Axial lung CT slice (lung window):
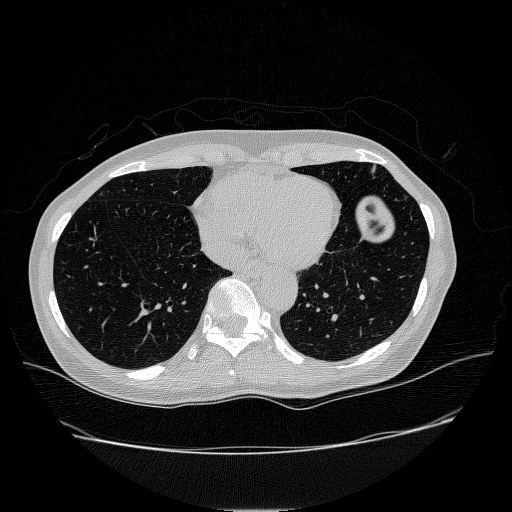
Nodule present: no